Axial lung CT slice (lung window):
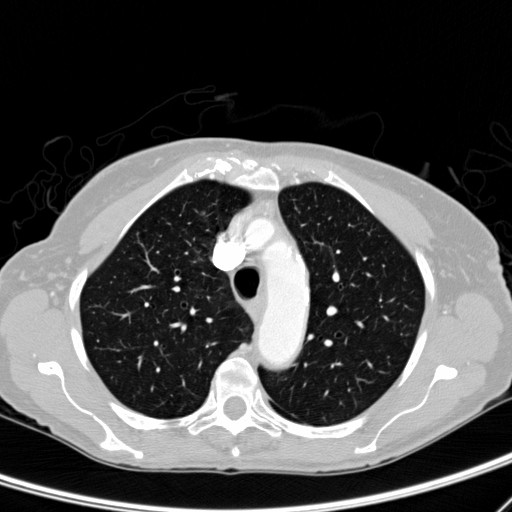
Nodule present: no